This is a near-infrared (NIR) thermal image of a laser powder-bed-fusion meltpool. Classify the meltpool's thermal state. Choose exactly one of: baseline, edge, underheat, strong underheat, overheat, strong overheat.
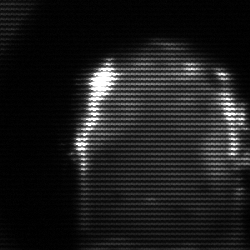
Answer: baseline